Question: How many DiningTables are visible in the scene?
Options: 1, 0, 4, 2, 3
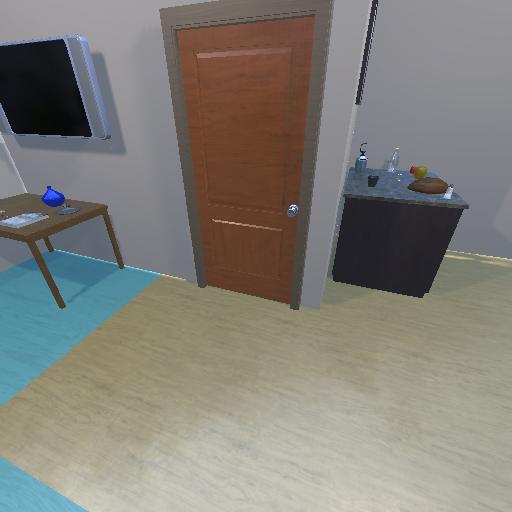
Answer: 1